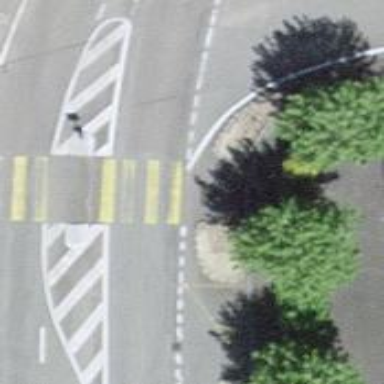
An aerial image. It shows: Bus stop with platform for public transport.